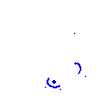
Particle: proton